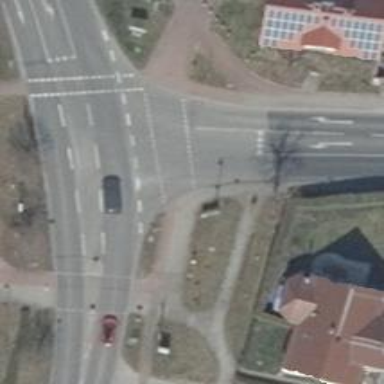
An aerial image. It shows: Road crossing with traffic signals.